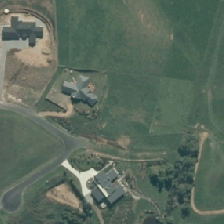
Land cover: urban_build_up